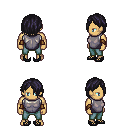
a pixel art fantasy rpg character, male body template, human, tanned skin, steel chest armor, teal pants, raven bangs hairstyle, leather bracers, ghillies, four views (front, back, left, right), 2x2 character sprite sheet, small pixel art, hard edges, no anti-aliasing